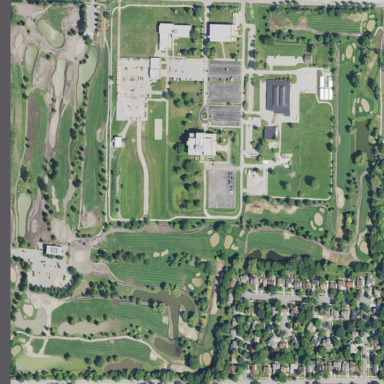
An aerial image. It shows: Golf course surrounded by greenery.